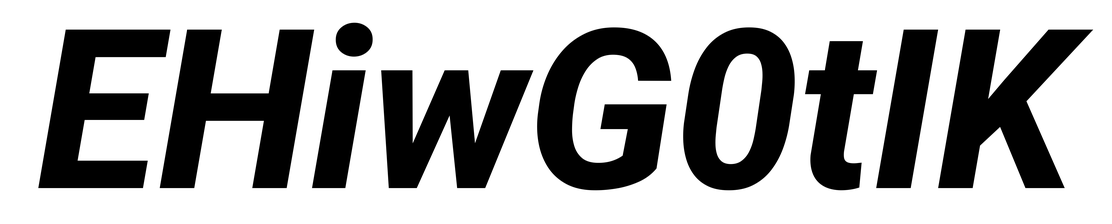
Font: Roboto-Italic_ExtraBold_Italic